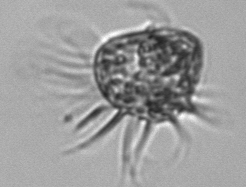
Label: Strombidium_morphotype1